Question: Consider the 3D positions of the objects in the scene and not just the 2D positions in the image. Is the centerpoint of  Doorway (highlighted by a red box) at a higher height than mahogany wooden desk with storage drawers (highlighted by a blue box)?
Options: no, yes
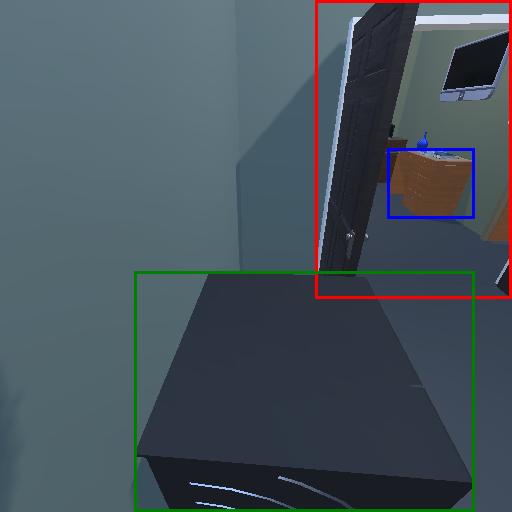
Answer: no